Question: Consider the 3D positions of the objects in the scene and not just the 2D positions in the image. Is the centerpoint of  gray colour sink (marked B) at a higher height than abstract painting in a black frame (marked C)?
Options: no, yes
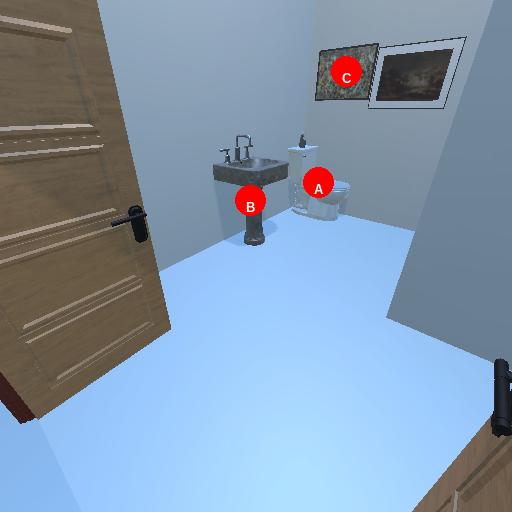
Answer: no